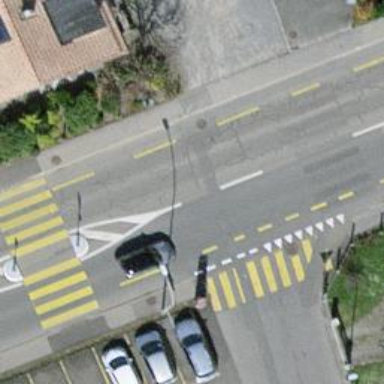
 featuring lane for cyclists on both sides."